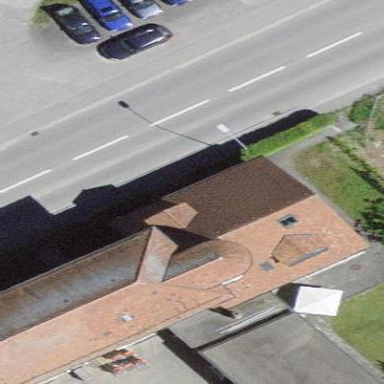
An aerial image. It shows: Service building.